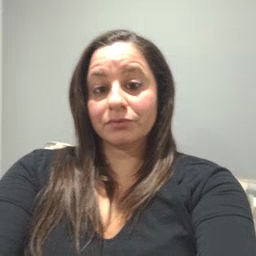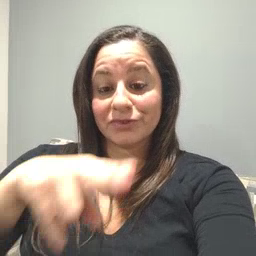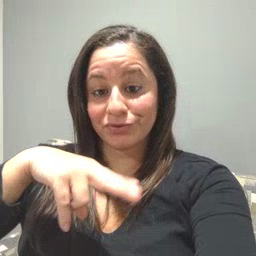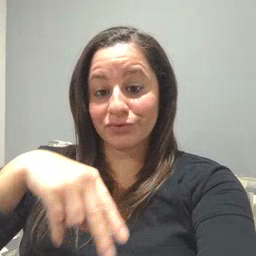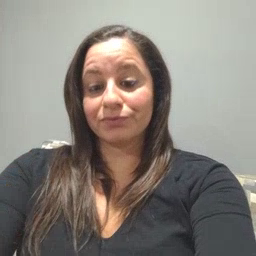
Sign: chair